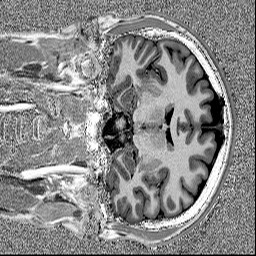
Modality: MP2RAGE
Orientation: coronal
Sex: male